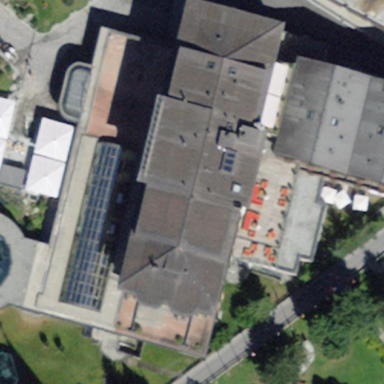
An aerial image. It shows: Hotel building.